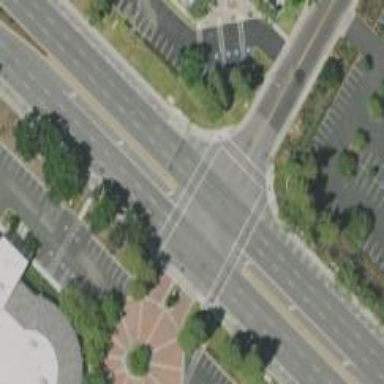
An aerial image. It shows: Solid stop line on the road marking.